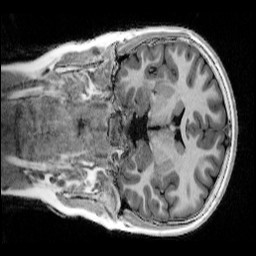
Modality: UNIT1_denoised
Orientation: coronal
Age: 11
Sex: female
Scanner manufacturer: siemens
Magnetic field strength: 3 T
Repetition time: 4 s
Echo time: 0.00303 s